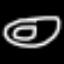
Label: donut